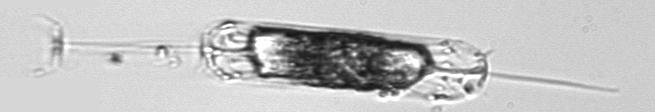
Label: Ditylum_brightwellii